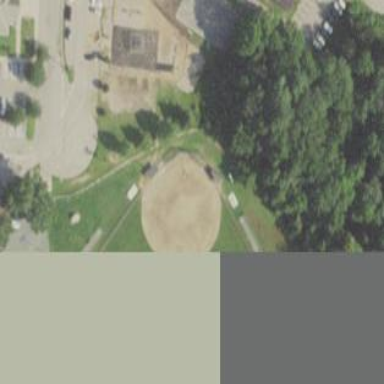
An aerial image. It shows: Baseball pitch for leisure land.